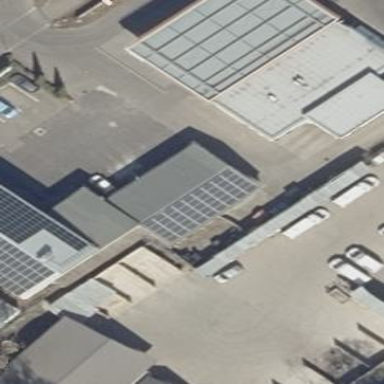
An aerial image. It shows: Garage building that serves as car shop.